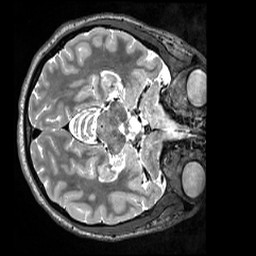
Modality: T2w
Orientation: axial
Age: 30
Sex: female
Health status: healthy
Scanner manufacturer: siemens
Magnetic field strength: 3 T
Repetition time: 3.2 s
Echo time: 0.563 s